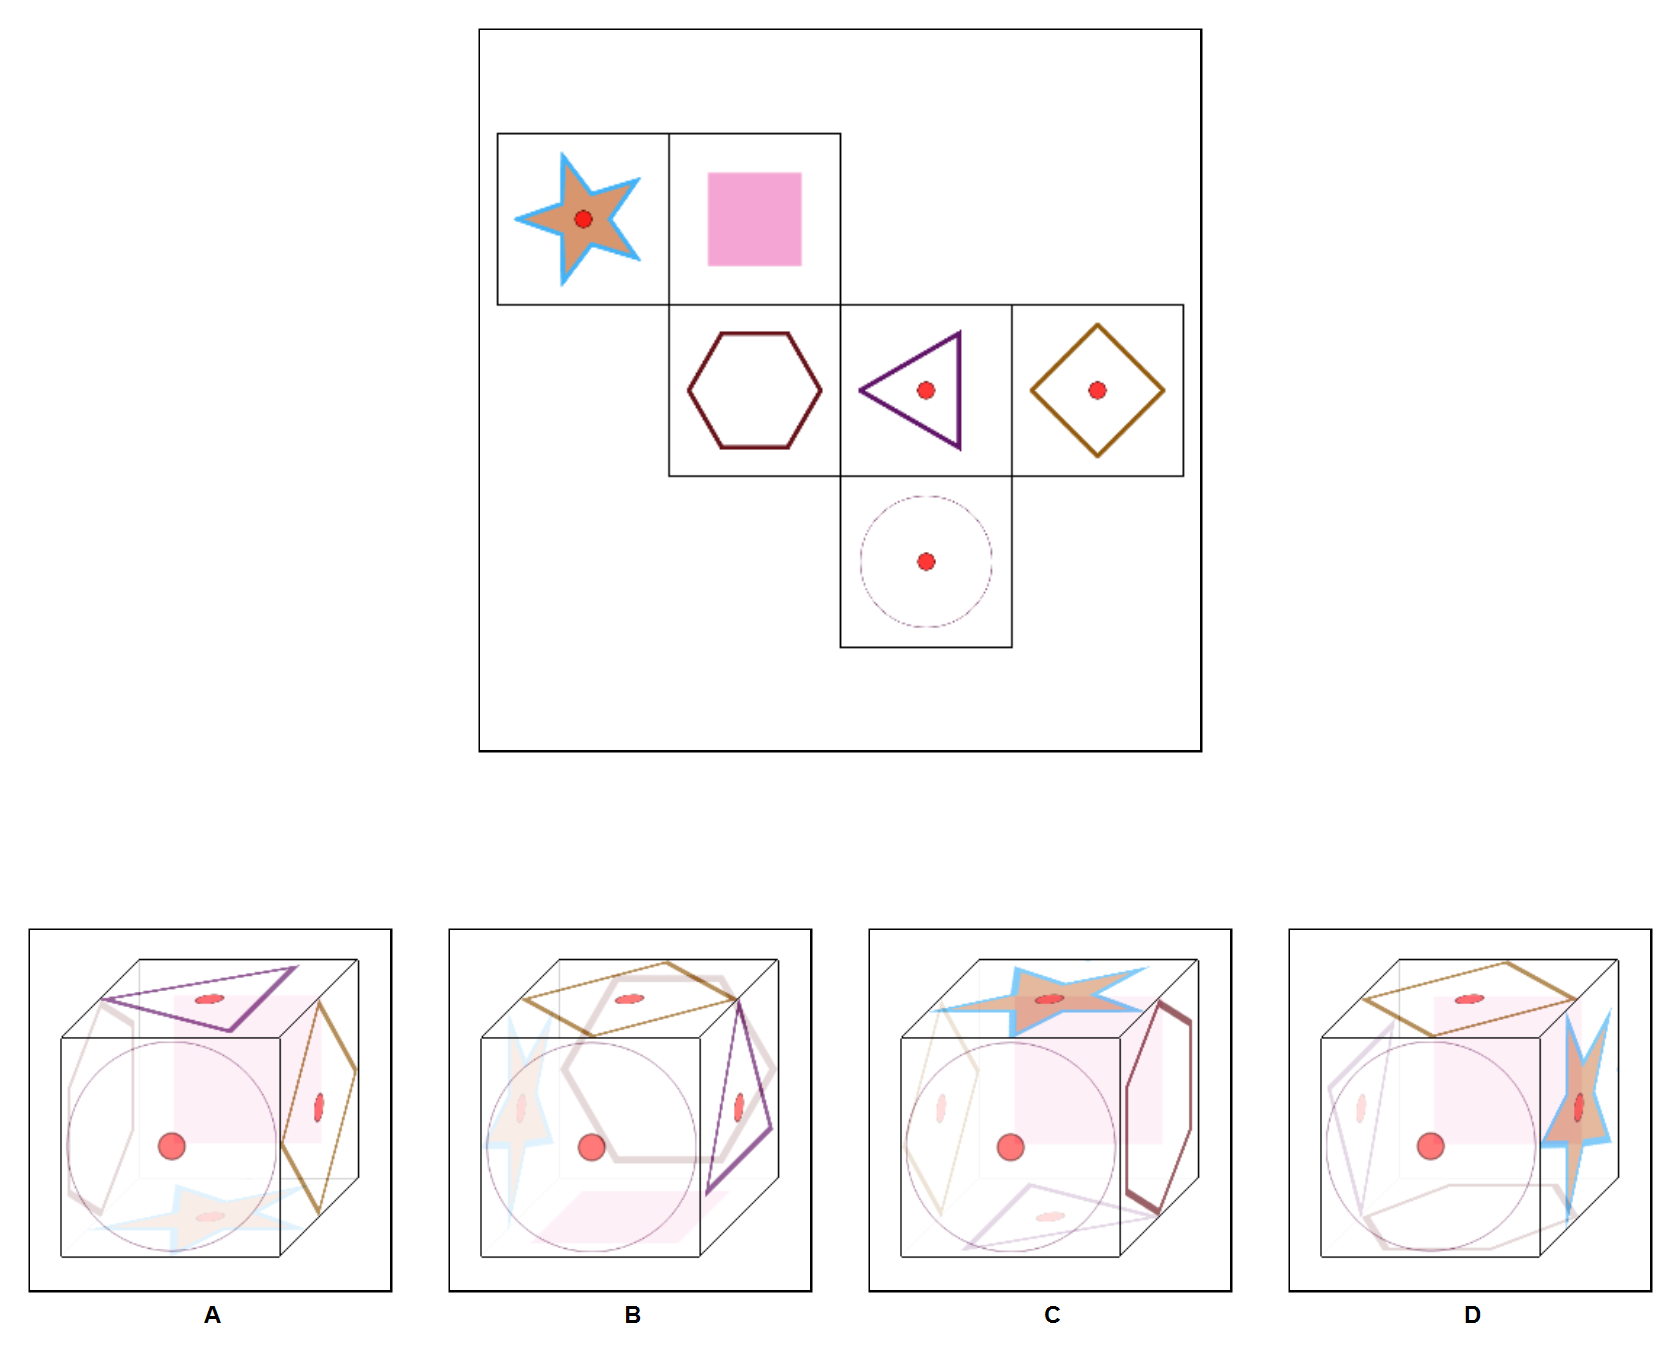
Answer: B